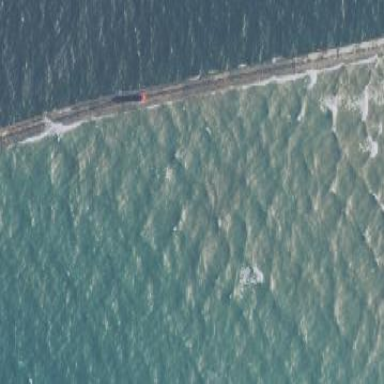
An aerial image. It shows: Breakwater made of concrete.